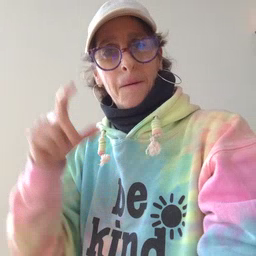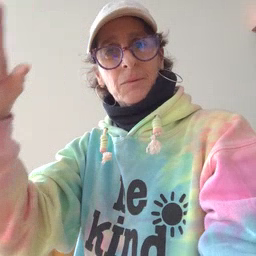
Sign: moon